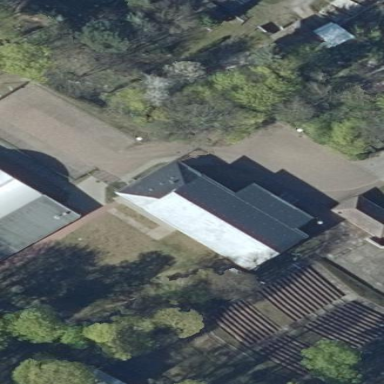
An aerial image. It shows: Sports centre with sports hall.